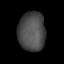
Tissue: lung
Cell type: Epithelial cells
Senescence score: 0.1248
Nuclear area (px): 1042
Mean DAPI intensity: 75.761